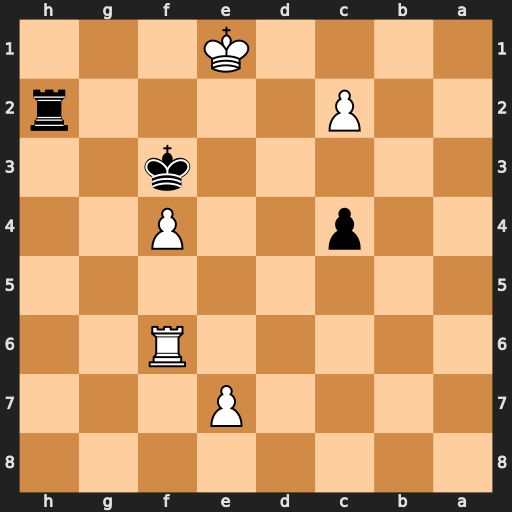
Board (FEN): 8/4P3/5R2/8/2p2P2/5k2/2P4r/4K3
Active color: b
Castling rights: -
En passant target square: -
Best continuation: c3 Rg6 Rh1+ Rg1 Rxg1#